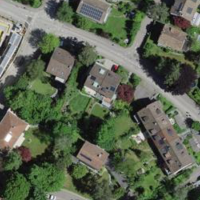
EUNIS habitat code: 55
Species observed at this site:
Rumex sanguineus
Viburnum tinus